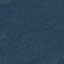
Label: Forest